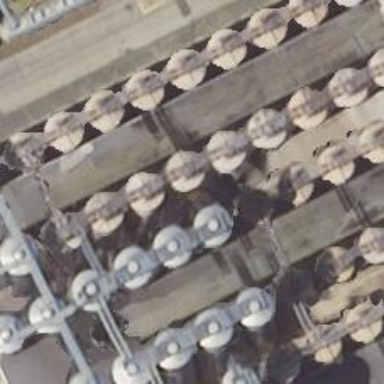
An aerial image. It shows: Storage tank with man-made structure.